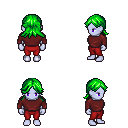
a pixel art fantasy rpg character, female body template, dark elf, purple skin, maroon long-sleeve shirt, red pants, green loose hair, four views (front, back, left, right), 2x2 character sprite sheet, small pixel art, hard edges, no anti-aliasing